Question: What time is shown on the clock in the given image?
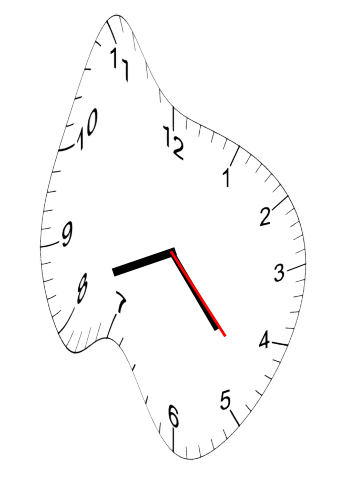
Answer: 08:23:23